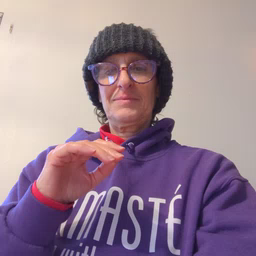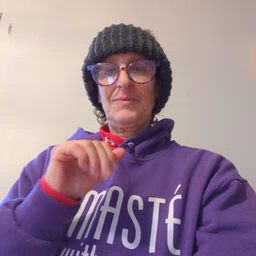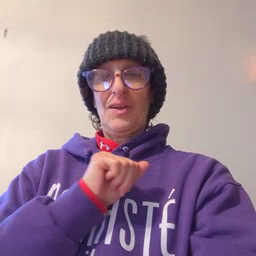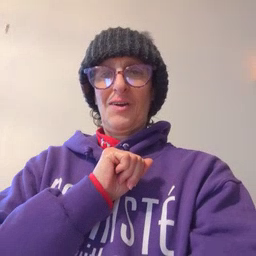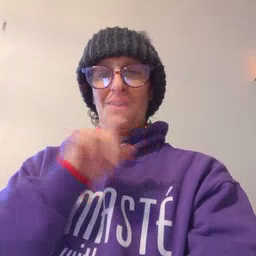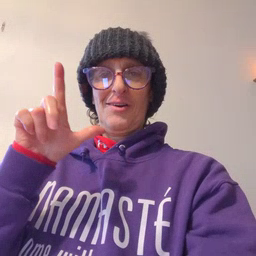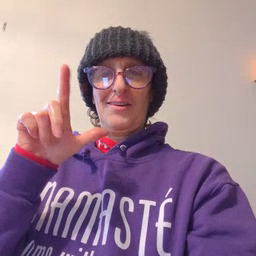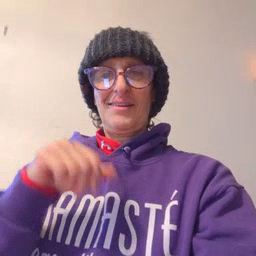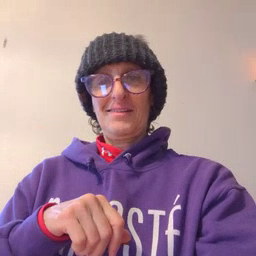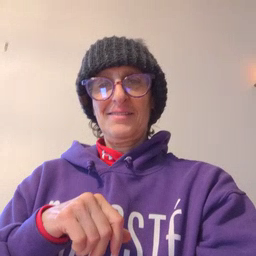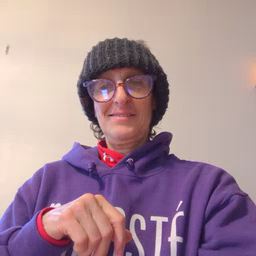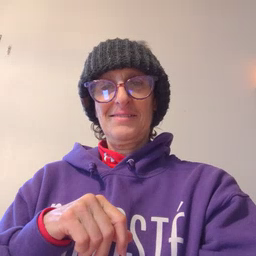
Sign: all